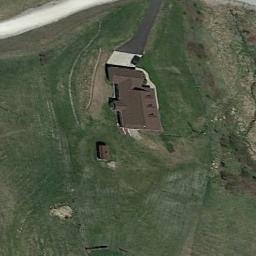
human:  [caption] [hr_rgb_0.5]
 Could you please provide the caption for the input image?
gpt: The sparse residential is on the grass next to a road .

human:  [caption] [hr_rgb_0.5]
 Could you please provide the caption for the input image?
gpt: The sparse residential is surrounded by grass .

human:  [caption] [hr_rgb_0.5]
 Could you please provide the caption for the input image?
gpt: There are several houses of different sizes in a sparse residential area surrounded by grass .

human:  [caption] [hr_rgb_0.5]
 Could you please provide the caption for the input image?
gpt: The room is surrounded by trees .

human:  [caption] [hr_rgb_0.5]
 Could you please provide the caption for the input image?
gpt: A sparse residential area with a brown building on the green meadow .